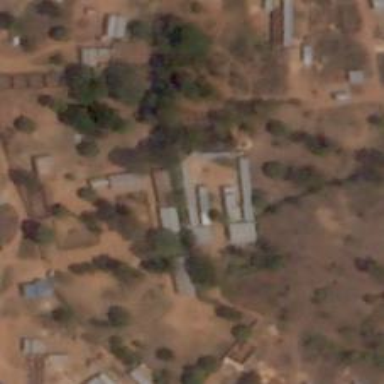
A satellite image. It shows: School.